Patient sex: F
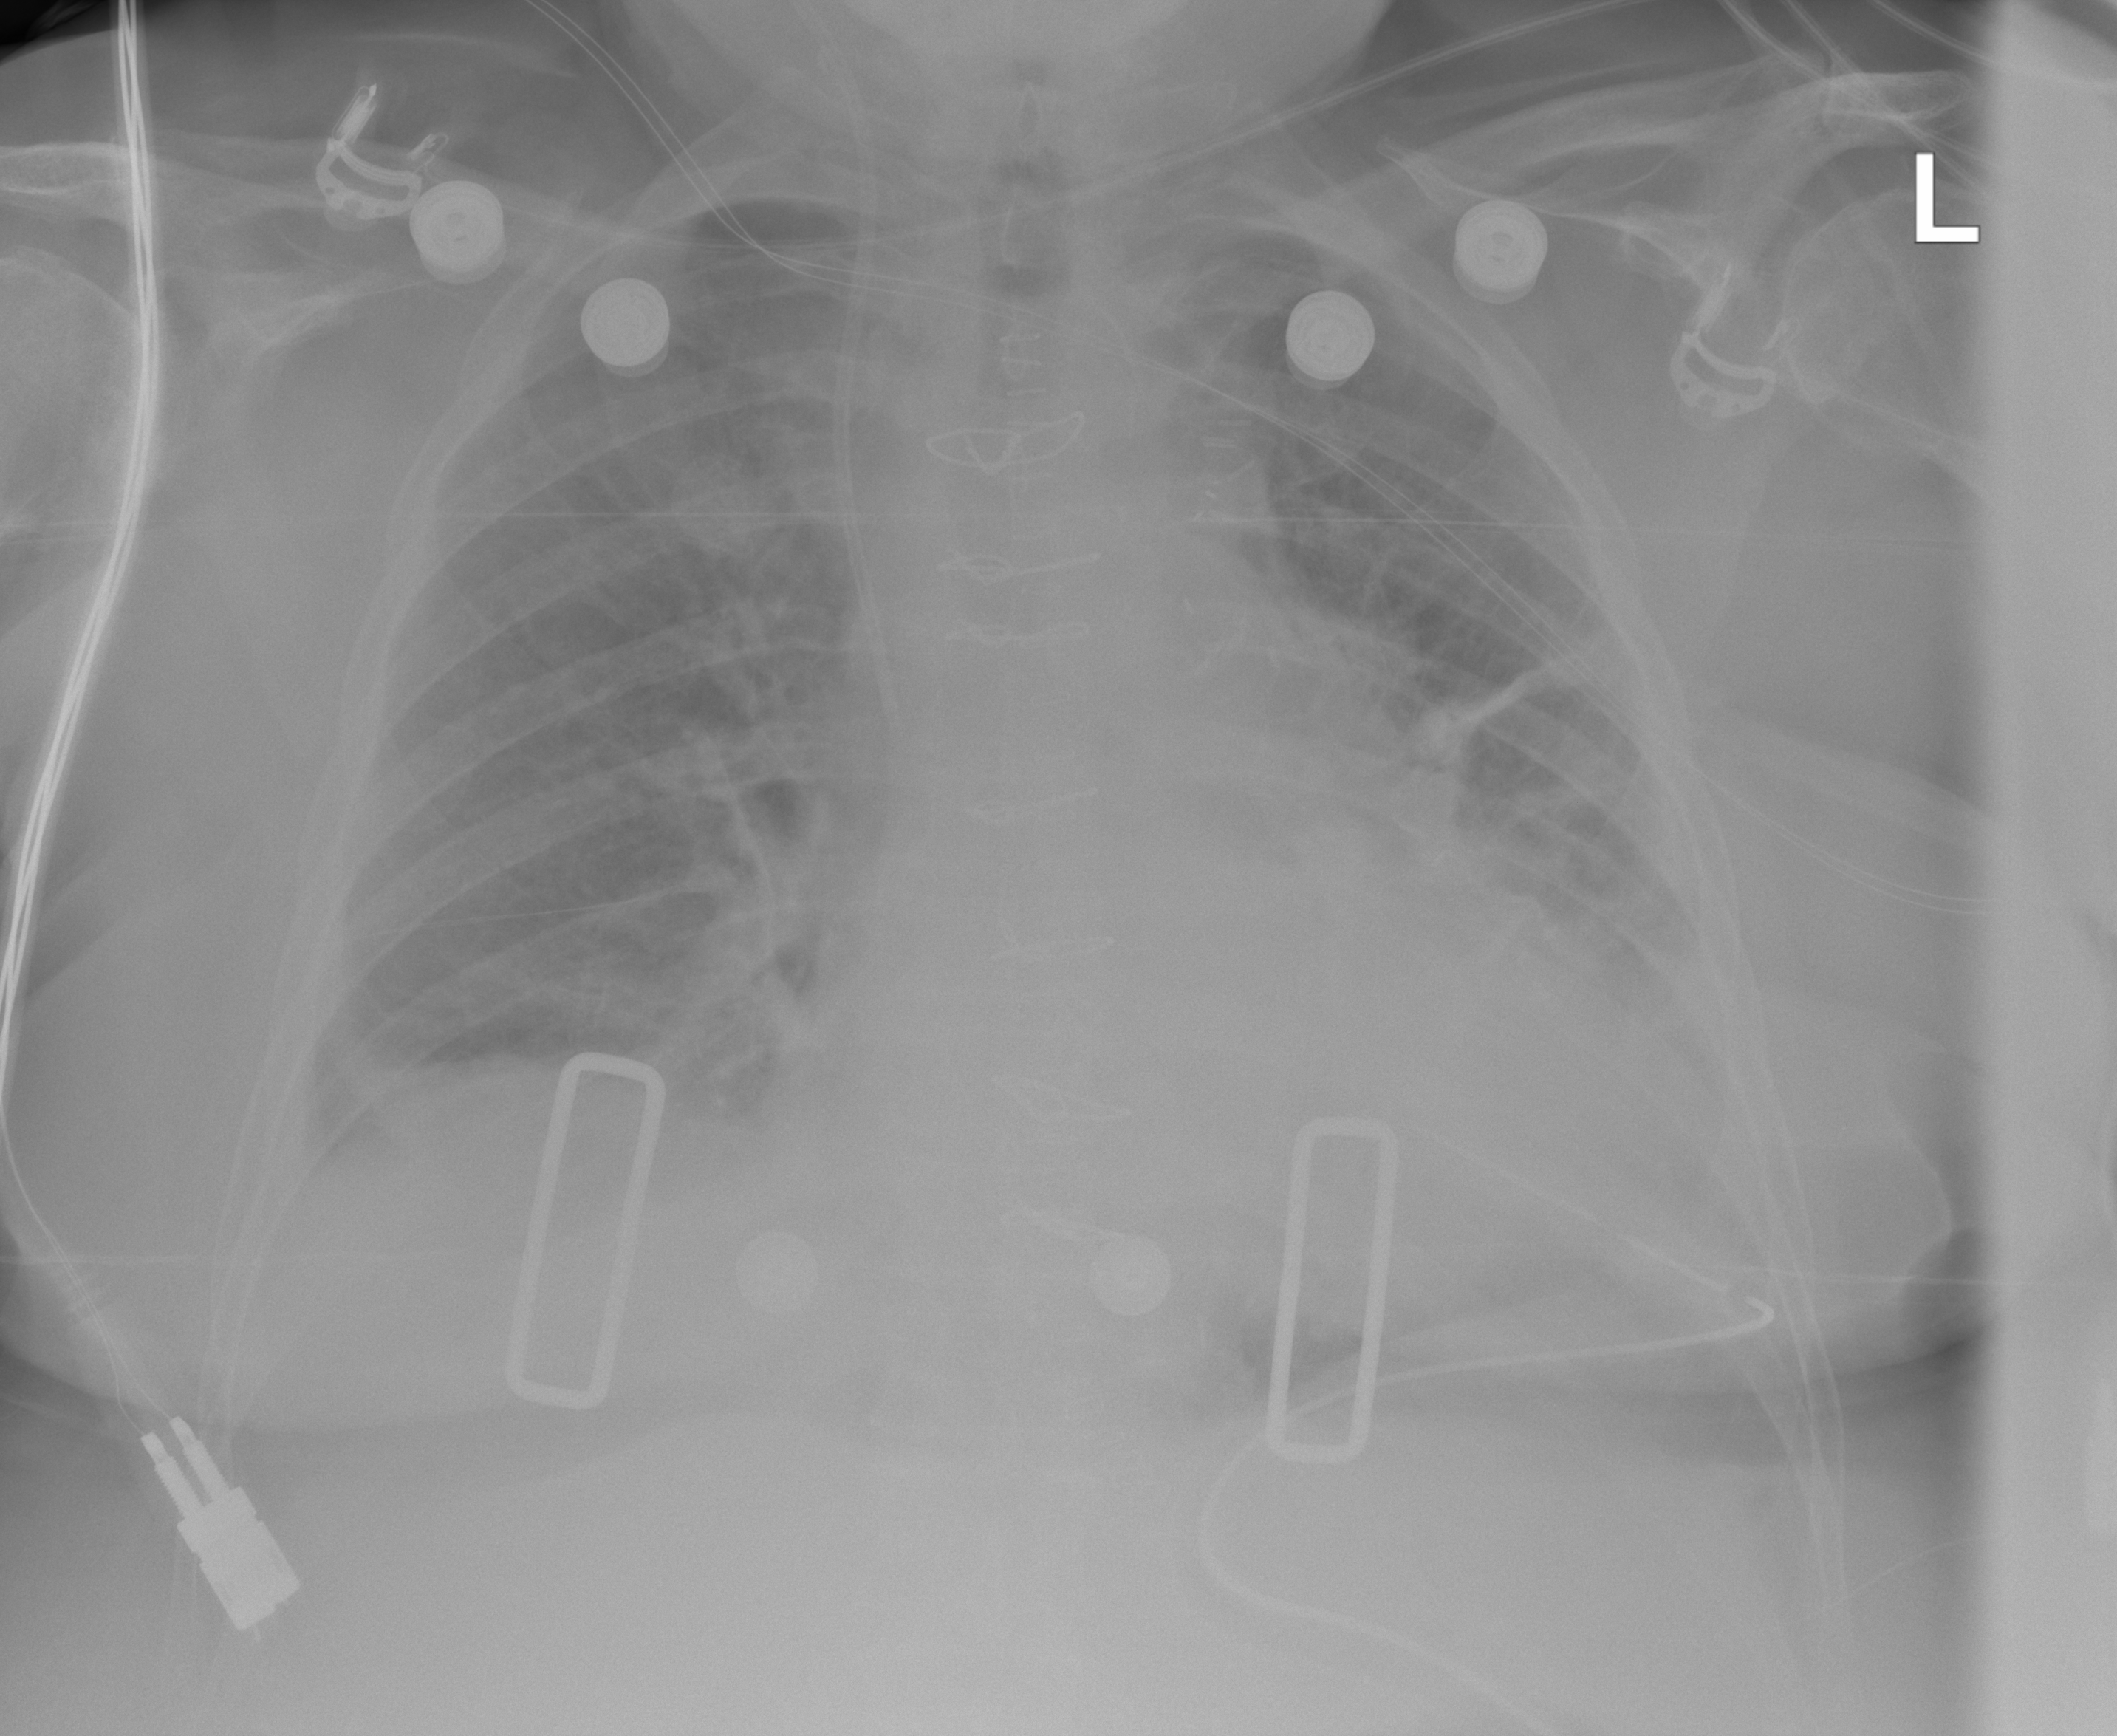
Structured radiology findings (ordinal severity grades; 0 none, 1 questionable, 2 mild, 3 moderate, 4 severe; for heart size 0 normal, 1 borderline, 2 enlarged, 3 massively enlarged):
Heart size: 1
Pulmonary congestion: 2
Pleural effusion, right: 2
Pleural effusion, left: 2
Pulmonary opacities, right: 0
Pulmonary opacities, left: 2
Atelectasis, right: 2
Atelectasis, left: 2